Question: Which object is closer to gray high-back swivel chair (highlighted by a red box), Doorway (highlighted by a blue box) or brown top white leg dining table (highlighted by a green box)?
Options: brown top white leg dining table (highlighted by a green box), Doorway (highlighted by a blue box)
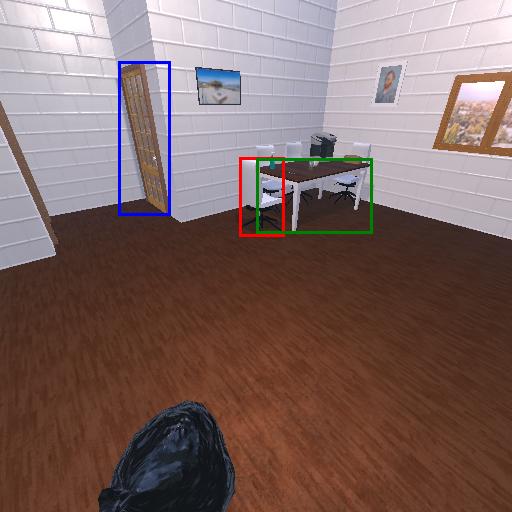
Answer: brown top white leg dining table (highlighted by a green box)